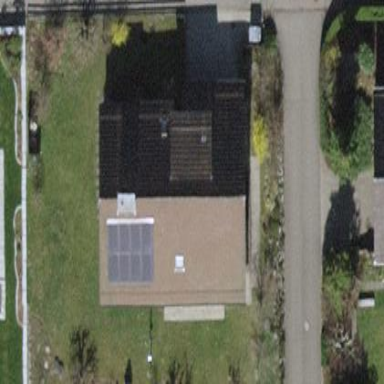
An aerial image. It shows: Building with tile roof.